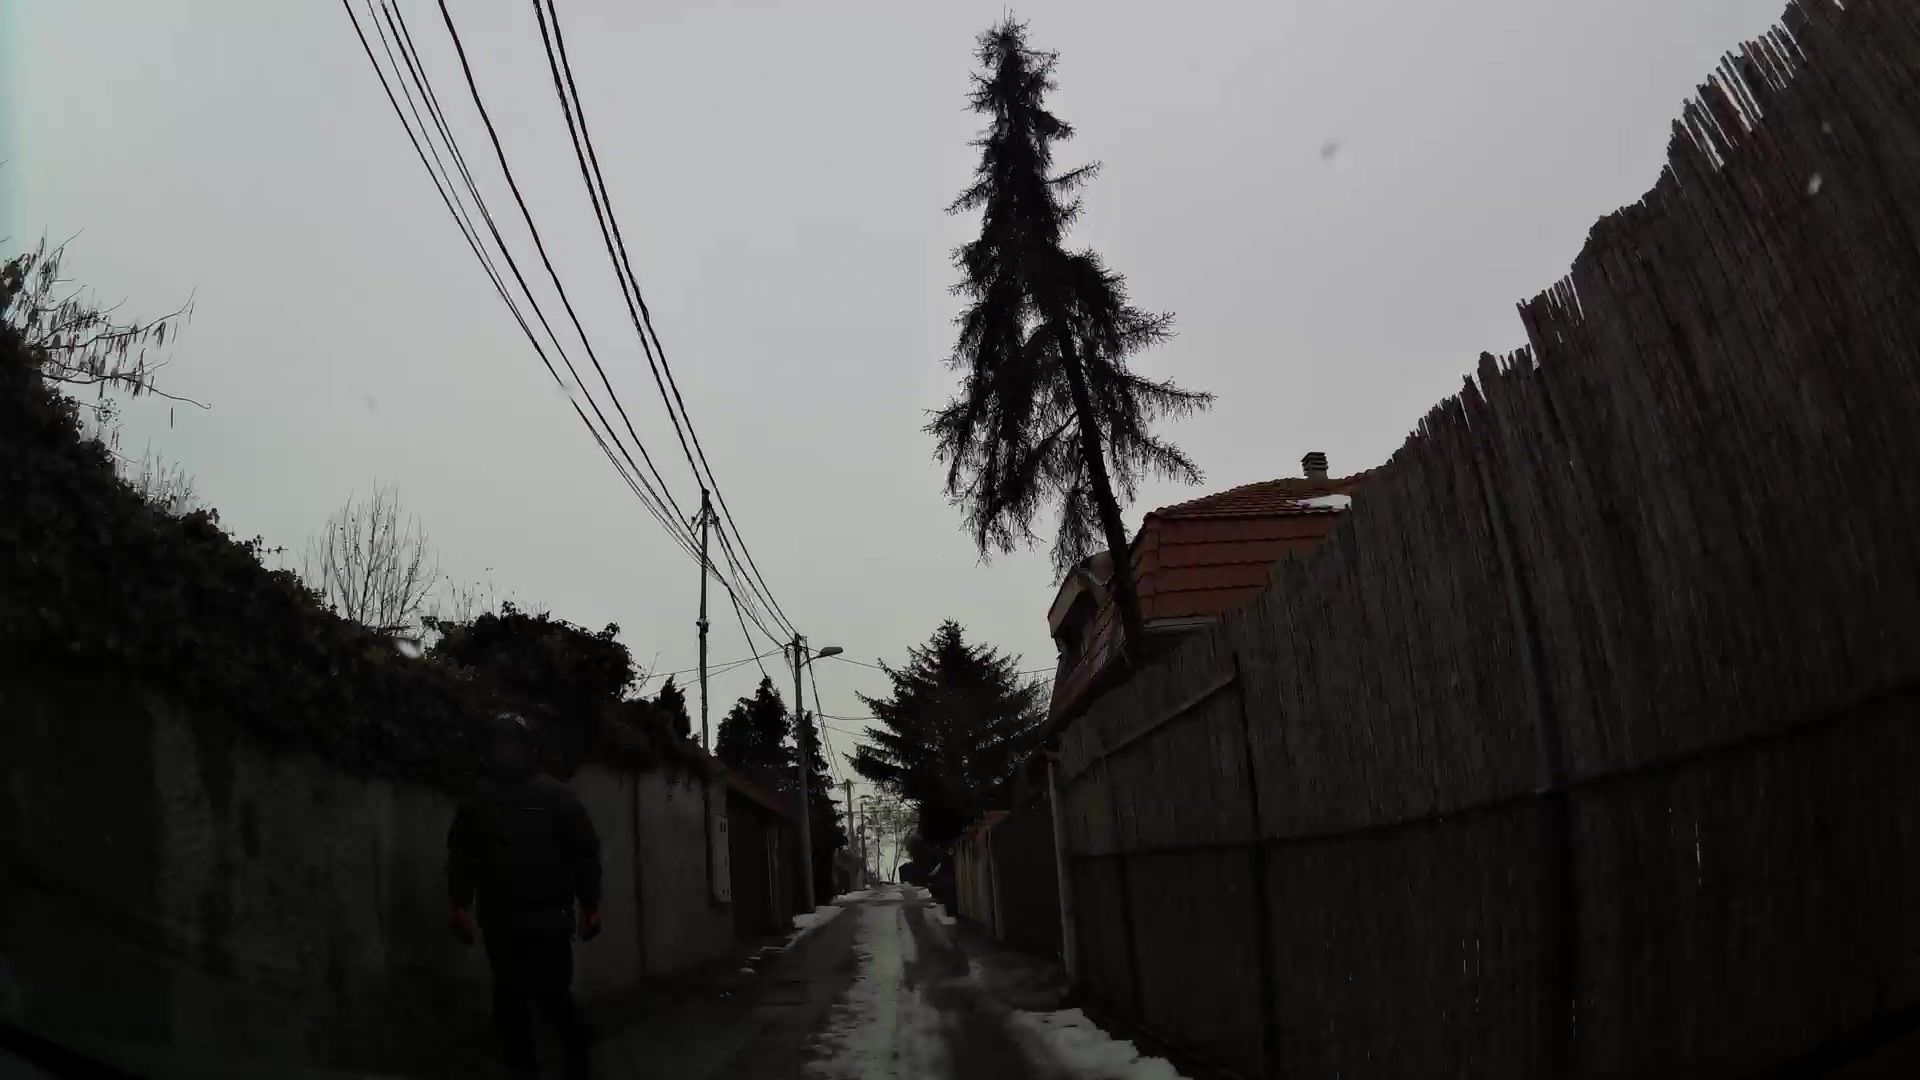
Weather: snowy
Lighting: day
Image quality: slightly poor
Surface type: driving surface
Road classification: residential
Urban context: urban centre
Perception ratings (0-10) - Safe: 2.96, Lively: 3.54, Beautiful: 4.38, Boring: 7.11, Depressing: 4.48, Wealthy: 1.91